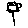
Label: flower